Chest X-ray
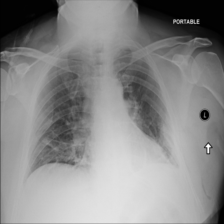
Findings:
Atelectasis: positive
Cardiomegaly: negative
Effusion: negative
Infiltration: negative
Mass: negative
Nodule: negative
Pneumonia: negative
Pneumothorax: negative
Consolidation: negative
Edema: negative
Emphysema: negative
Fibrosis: negative
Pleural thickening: negative
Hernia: negative